Interaction volume radius: 10 \u00c5
Interaction volume height: 15 \u00c5
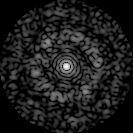
Disorder parameter: 0.7817